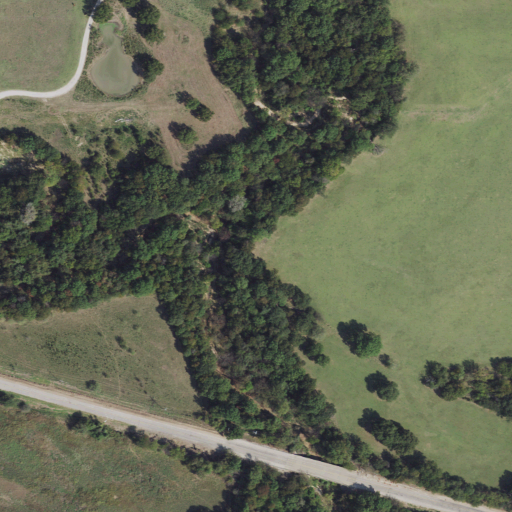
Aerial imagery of valley in Texas named Doc Gan Hollow containing grassland, deciduous forest, open development, low intensity development, and medium intensity development